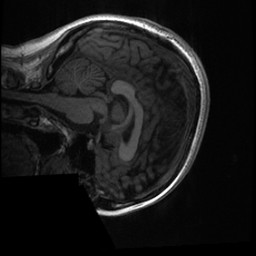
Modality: T1w
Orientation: sagittal